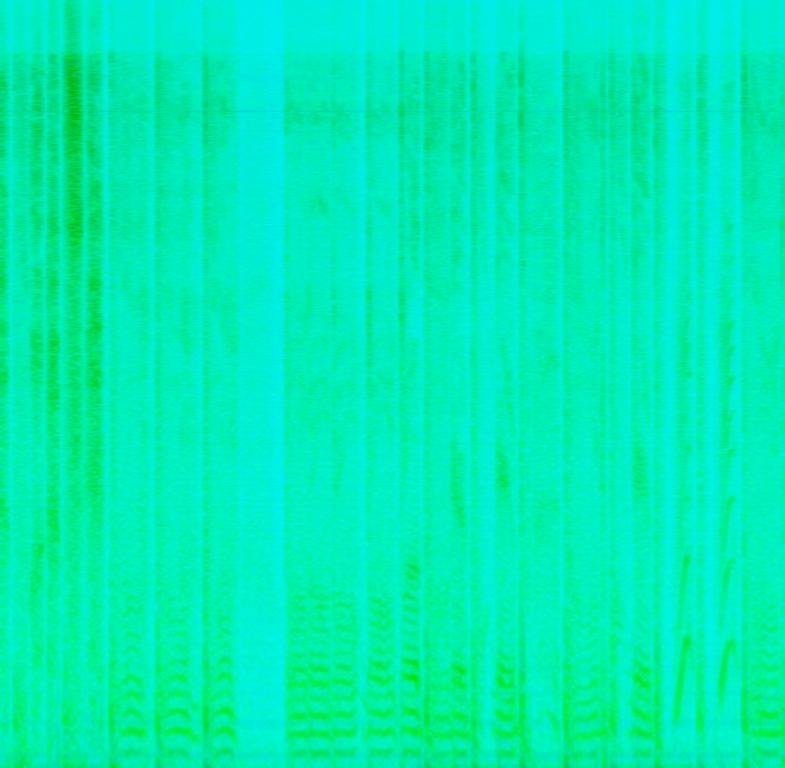
A male musician vocalises this energetic rhythm. The tempo is fast with rhythmic beats. The music has no instrumentation. It is youthful, energetic, groovy, enthusiastic and upbeat.This music is a Vocal percussion imitation.